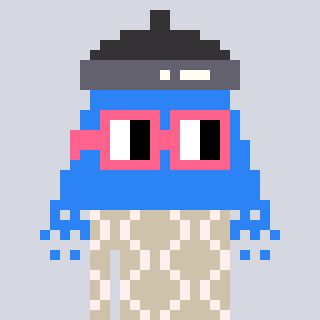
a pixel art character with square pink glasses, a shower-shaped head and a bege-colored body on a cool background